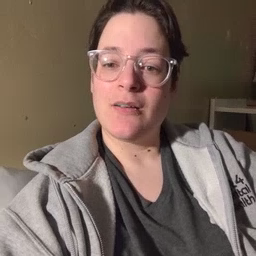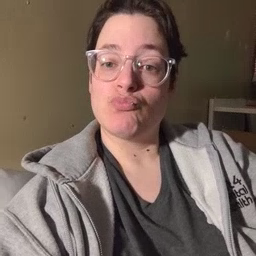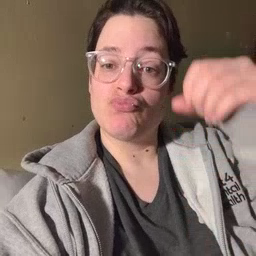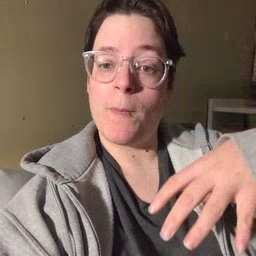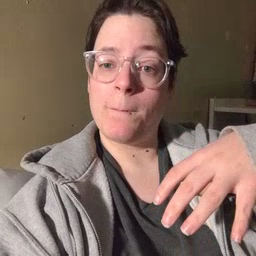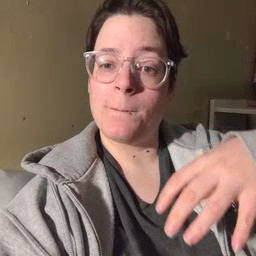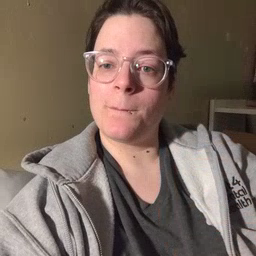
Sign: drop